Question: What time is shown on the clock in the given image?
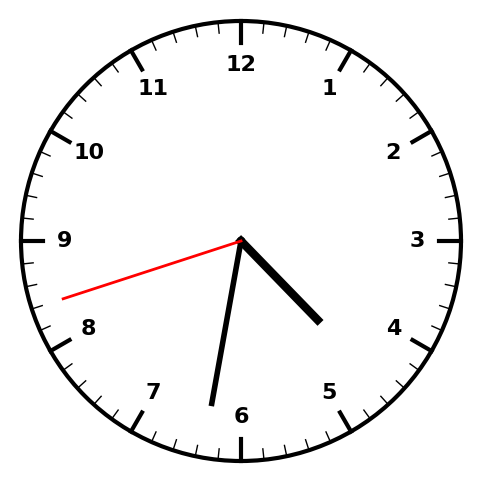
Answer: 04:31:42